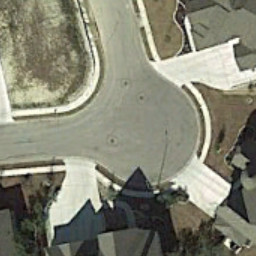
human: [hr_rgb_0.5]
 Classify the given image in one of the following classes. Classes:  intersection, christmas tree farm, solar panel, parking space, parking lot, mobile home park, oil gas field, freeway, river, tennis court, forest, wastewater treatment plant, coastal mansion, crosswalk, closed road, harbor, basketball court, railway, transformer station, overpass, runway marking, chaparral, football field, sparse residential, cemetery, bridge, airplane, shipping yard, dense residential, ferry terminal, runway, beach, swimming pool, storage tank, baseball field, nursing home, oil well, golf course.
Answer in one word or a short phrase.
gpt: closed road